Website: ulta-beauty
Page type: delivery-shipping
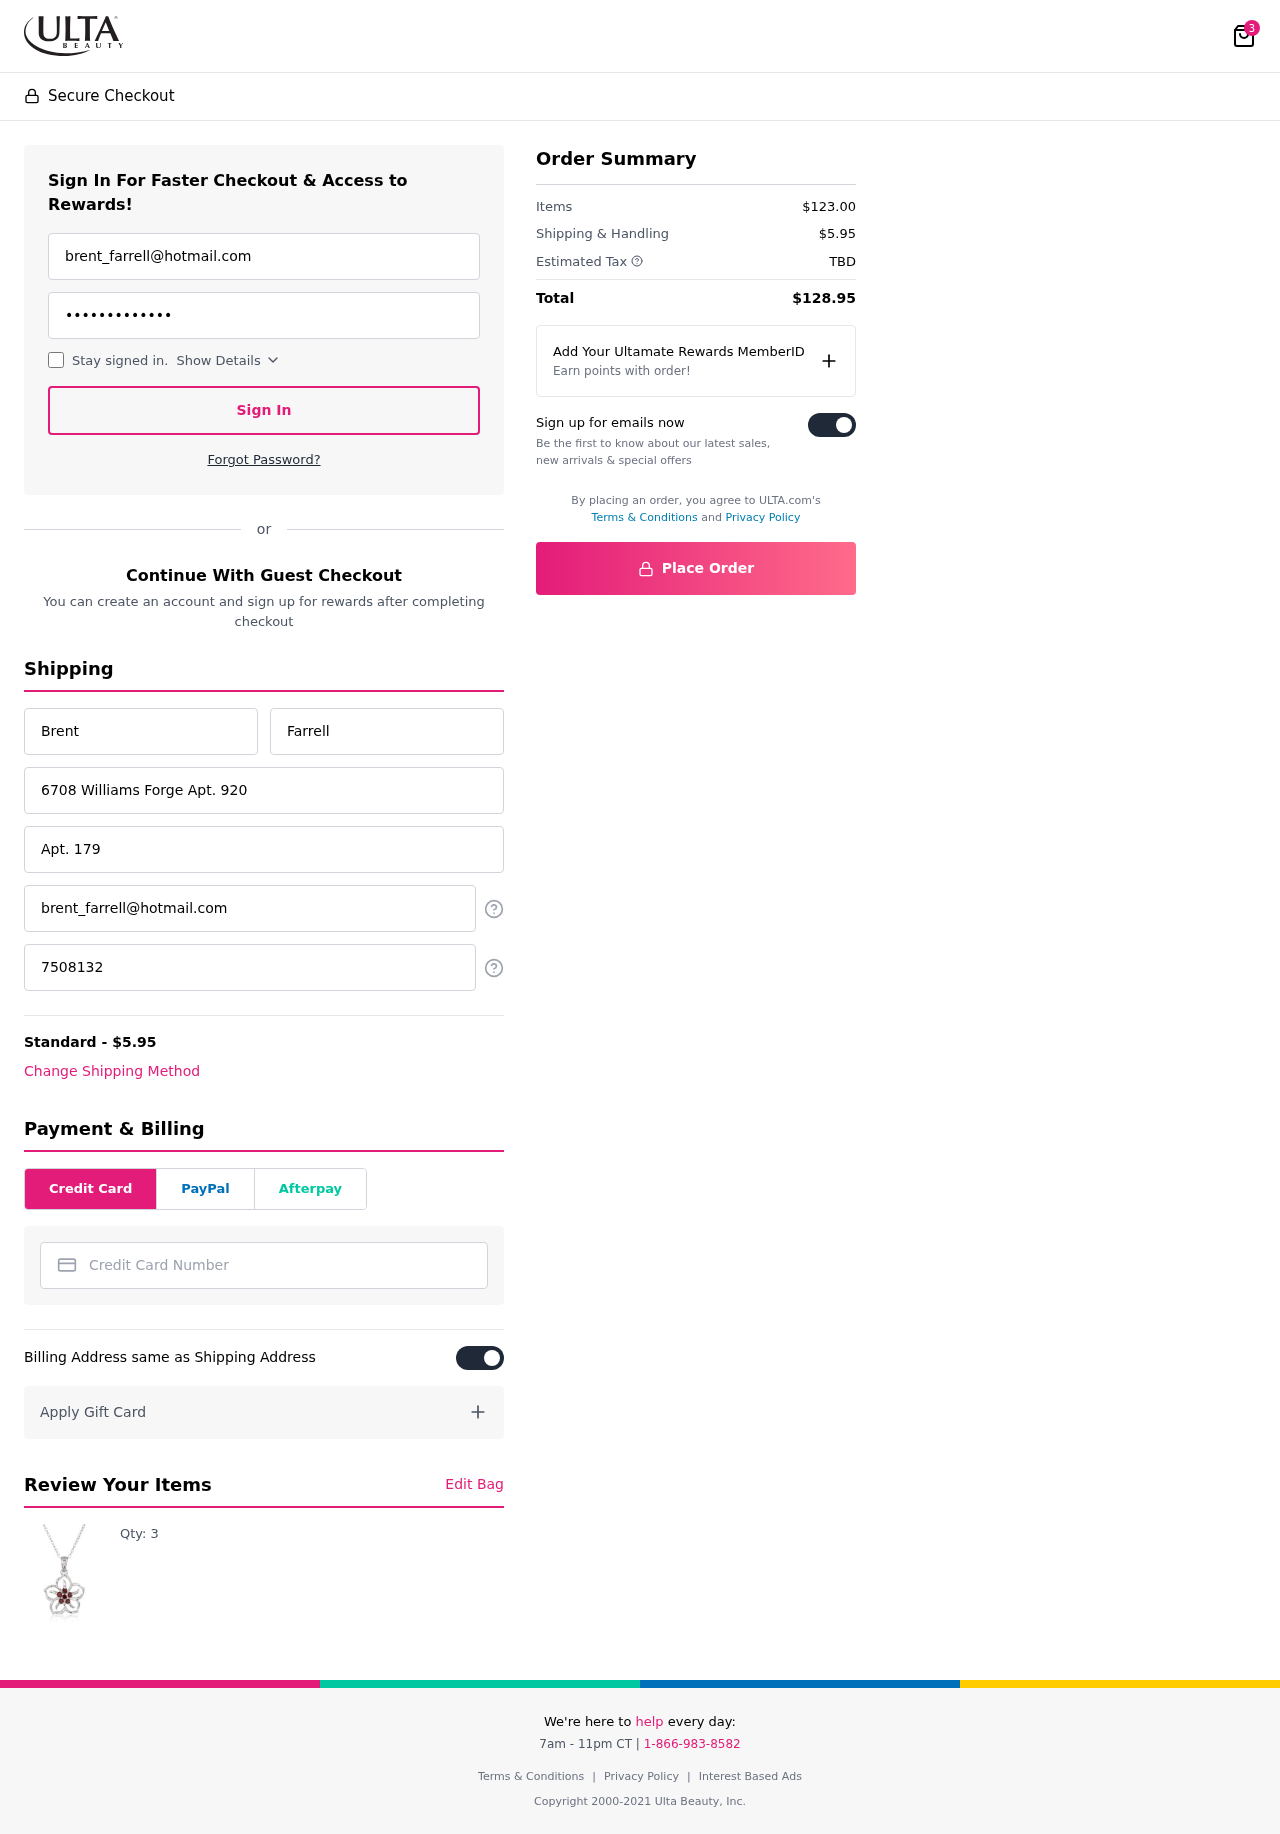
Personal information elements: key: PII_CARD_NUMBER
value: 3473 7125 5964 733
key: PII_EMAIL
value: brent_farrell@hotmail.com
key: PII_EMAIL2
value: brent_farrell@hotmail.com
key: PII_FIRSTNAME
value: Brent
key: PII_LASTNAME
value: Farrell
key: PII_PHONE
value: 7508132187
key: PII_STREET
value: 6708 Williams Forge Apt. 920
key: PII_STREET2
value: Apt. 179
Product elements: key: PRODUCT1_QUANTITY
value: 3
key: PRODUCT1
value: Qty: 3
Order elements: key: ORDER_NUM_ITEMS
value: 3
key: ORDER_SHIPPING_COST
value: $5.95
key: ORDER_SUBTOTAL
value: $123.00
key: ORDER_TAX
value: TBD
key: ORDER_TOTAL
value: $128.95